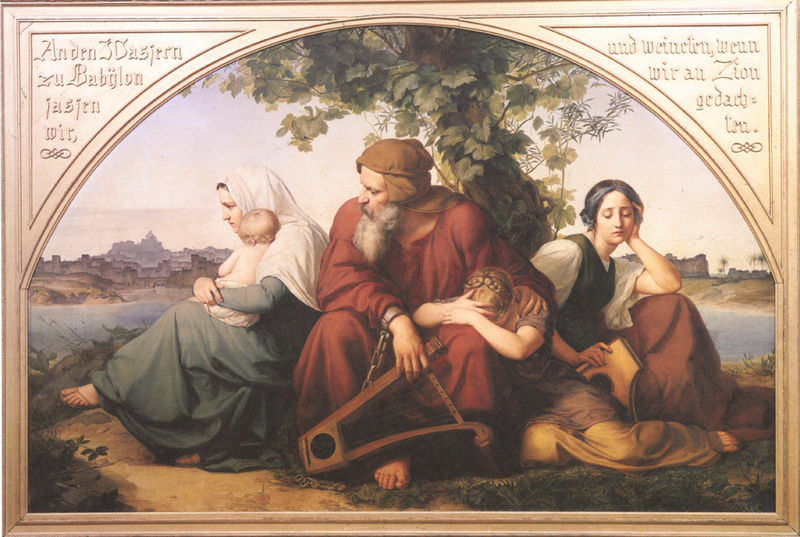
Titel: Die trauernden Juden im Exil
Künstler: Eduard Bendemann
Institution: Köln, Wallraf-Richartz-Museum
Schlagwörter: baum, blau, blätter, himmel, mann, meer, wasser, fluss, frauen, gelb, grün, landschaft, mädchen, see, stadt, ufer, frau, rot, tuch, haube, bart, kappe, rahmen, tod, trauer, mantel, familie, kind, musik, musiker, kinder, schrift, kette, mauer, baby, pause, rast, angst, inschrift, musikinstrument, nazarener, flucht, barfuss, weinen, text, ketten, halbrund, verzweiflung, efeu, jesus, gefangene, laute, harfe, maria, leier, zorn, waser, kapuze, zitter, passion, mäsxhwn